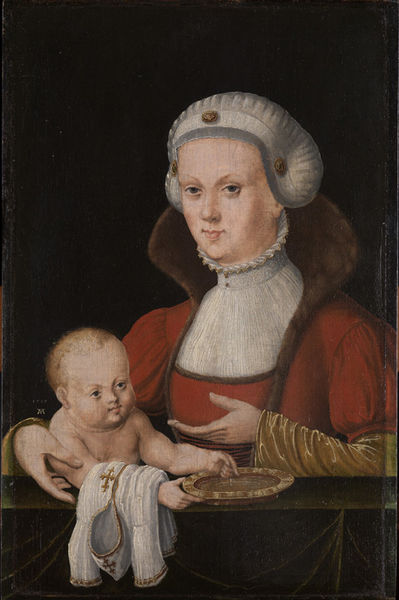
Titel: Bildnis einer Frau mit einem Täufling
Künstler: Monogrammist AC von 1567
Standort: Karlsruhe
Institution: Staatliche Kunsthalle Karlsruhe
Schlagwörter: dunkel, gemälde, hand, haut, kopf, mann, nackt, schatten, wasser, weiß, gelb, grün, menschen, braun, finger, frau, geste, haar, hintergrund, hut, kleid, köpfe, licht, mund, nase, schwarz, tisch, blick, dame, rot, tuch, haube, malerei, hemd, kappe, mütze, arm, arme, augen, bluse, falten, gesicht, johannes, kleidung, kragen, mensch, pelz, samt, schale, schüssel, spitze, teller, täufer, ärmel, bildnis, hals, halskrause, hände, portrait, porträt, signatur, tischdecke, öl, kirche, auge, gewand, gold, haare, kutte, mantel, reich, stickerei, adel, decke, kind, mutter, tochter, person, knopf, lippen, renaissance, adelige, fell, kopfbedeckung, liebe, baby, signiert, dick, nasen, inschrift, robe, wiess, junge, rüschen, knöpfe, lider, gefäß, theke, knabe, unbekleidet, kreuz, amme, nakt, füttern, greifen, leinwand, stehkragen, nerz, mutter und kind, krause, kleidchen, kleinkind, sims, pelzkragen, christus, jesus, mittelalter, strenge, historismus, kin, königin, heilige, suppe, dürer, heilig, taufe, maria, madonna, kopfschmuck, sohn, kaputze, marienbild, kapuze, säugling, jesuskind, taufbecken, weihwasser, spätgotik, neugeborenes, albrecht, albrecht dürer, gaben, lid, gemme, protestantisch, cranach, lucas cranach, befremden, taufkleid, frau mit kind, christkind, haupe, babay, hoher kragen, kleidu, tauf, taufschale, taufhemd, taufschüssel, bildabgrenzung, boikld